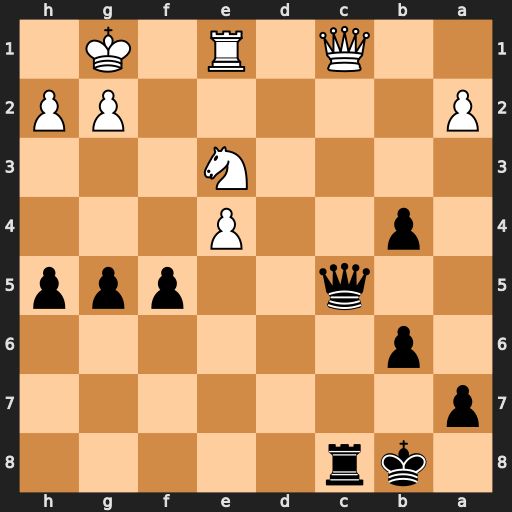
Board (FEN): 1kr5/p7/1p6/2q2ppp/1p2P3/4N3/P5PP/2Q1R1K1
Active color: b
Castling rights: -
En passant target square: -
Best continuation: Qxc1 Rxc1 Rxc1+